Question: i have this layout

i have set the grey box width to wrap_content but it won't wrap instead it just stretched like usual. this is die xml
'''
<?xml version="1.0" encoding="utf-8"?>
<RelativeLayout xmlns:android="http://schemas.android.com/apk/res/android"
android:layout_width="match_parent"
android:layout_height="wrap_content"
android:padding="10dp"
android:background="#ffffff" >
<ImageView
android:id="@+id/item_image"
android:layout_width="50dp"
android:layout_height="50dp"
android:layout_alignParentRight="true"
android:layout_alignParentTop="true"
android:background="@drawable/image_photo" />
<RelativeLayout
android:layout_width="wrap_content"
android:layout_height="wrap_content"
android:layout_marginRight="10dp"
android:padding="5dp"
android:layout_alignParentTop="true"
android:layout_toLeftOf="@+id/item_image"
android:background="#cccccc" >
<TextView
android:id="@+id/item_text_1"
android:layout_width="wrap_content"
android:layout_height="wrap_content"
android:layout_alignParentRight="true"
android:layout_alignParentTop="true"
android:textStyle="bold"
android:textSize="20sp"
android:text="Name"
/>
<TextView
android:id="@+id/item_text_2"
android:layout_width="wrap_content"
android:layout_height="wrap_content"
android:layout_marginTop="30dp"
android:layout_alignRight="@+id/item_text_1"
android:textSize="14sp"
android:text="Message"
/>
</RelativeLayout>
</RelativeLayout>
'''
just like chat list item in common, you know, the box should wrap the content inside it right?
so how can i achieve this?
thanks!
this is my right aligned chat item box, xml code
'''
<?xml version="1.0" encoding="utf-8"?>
<RelativeLayout xmlns:android="http://schemas.android.com/apk/res/android"
android:layout_width="match_parent"
android:layout_height="wrap_content"
android:padding="10dp"
android:background="#ffffff" >
<ImageView
android:id="@+id/item_image"
android:layout_width="50dp"
android:layout_height="50dp"
android:layout_alignParentRight="true"
android:layout_alignParentTop="true"
android:background="@drawable/image_photo" />
<LinearLayout
android:layout_width="wrap_content"
android:layout_height="wrap_content"
android:layout_marginRight="10dp"
android:padding="5dp"
android:orientation="vertical"
android:layout_alignParentTop="true"
android:layout_toLeftOf="@+id/item_image"
android:background="#cccccc" >
<TextView
android:id="@+id/item_text_1"
android:layout_width="wrap_content"
android:layout_height="wrap_content"
android:layout_gravity="right"
android:textStyle="bold"
android:textSize="20sp"
android:text="Name"
/>
<TextView
android:id="@+id/item_text_2"
android:layout_width="wrap_content"
android:layout_height="wrap_content"
android:layout_marginTop="5dp"
android:gravity="right"
android:layout_gravity="right"
android:textSize="14sp"
android:text="Message"
/>
</LinearLayout>
</RelativeLayout>
'''
for the left aligned chat box in case for another user, you just have to remove android:layout_gravity and android:gravity! Thanks!
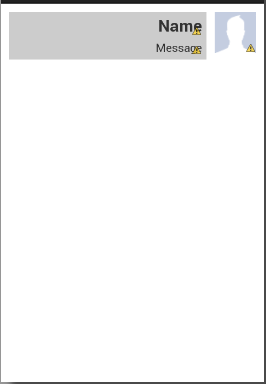
Answer: just remove
'''
android:layout_alignParentRight="true"
android:layout_alignParentTop="true"
'''
from
'''
<TextView
android:id="@+id/item_text_1"
...
'''
as you want to align its parent not the view itself